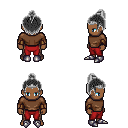
a pixel art fantasy rpg character, male body template, human, dark skin, brown long-sleeve shirt, red pants, gray short topknot hairstyle, silver tiara, cloth bracers, metal boots, four views (front, back, left, right), 2x2 character sprite sheet, small pixel art, hard edges, no anti-aliasing